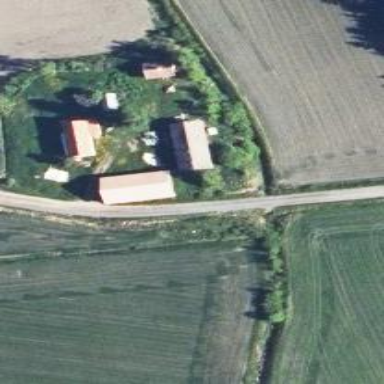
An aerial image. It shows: Farmyard area.